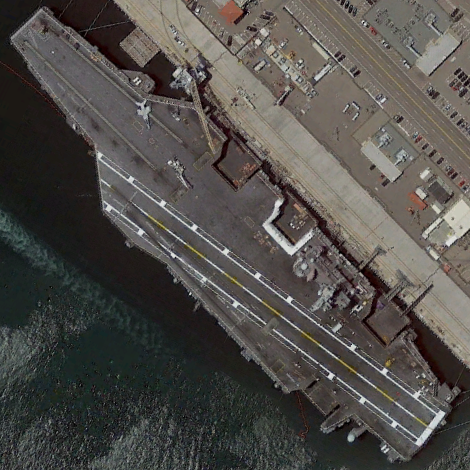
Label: aircraft_carrier